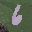
Label: 6